Question: I am writing a class whose properties are accessed through a property panel, one of these properties is a multiline text.
I want a dropdown to be displayed in the designer of this property panel so that the user fills out a multiline text, the same way a Label or the a TextBox does in Visual Studio.

Which attribute should I put above my property definition to allow this ?
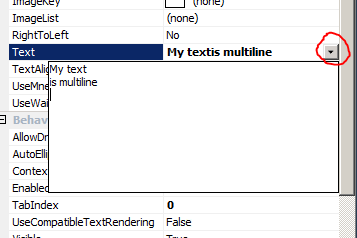
Answer: You want to decorate the "Text" property with <URL>.
e.g.
'''
[Editor("System.ComponentModel.Design.MultilineStringEditor, System.Design, Version=4.0.0.0, Culture=neutral, PublicKeyToken=b03f5f7f11d50a3a", typeof(UITypeEditor))]
public string Text { .... }
'''